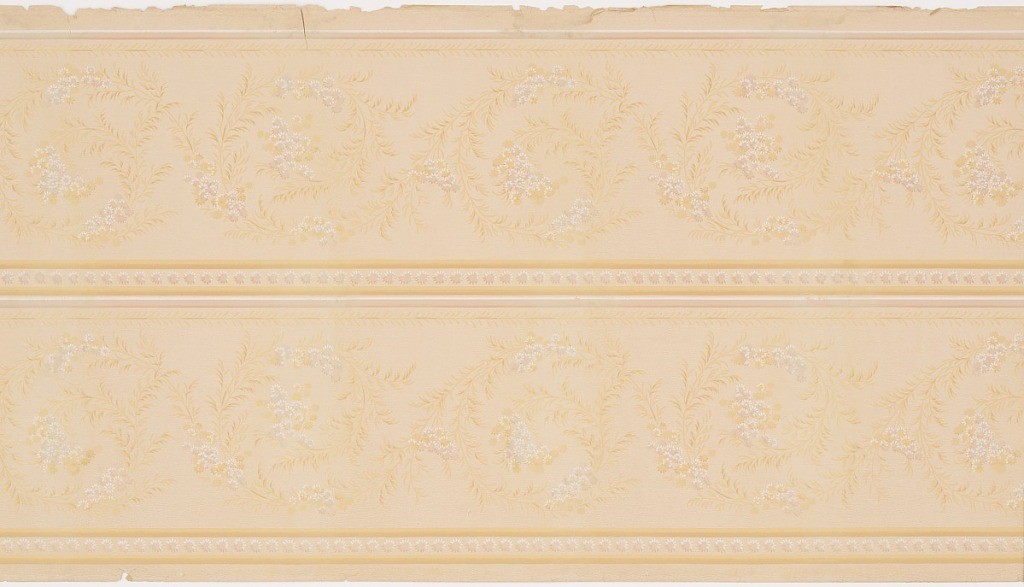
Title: Frieze
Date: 1905–1915
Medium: Machine-printed paper
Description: Spiral motifs composed of rinceaux with flowers. Printed in white, light green, tan, and gray on light gray ground. Two borders printed across the width.